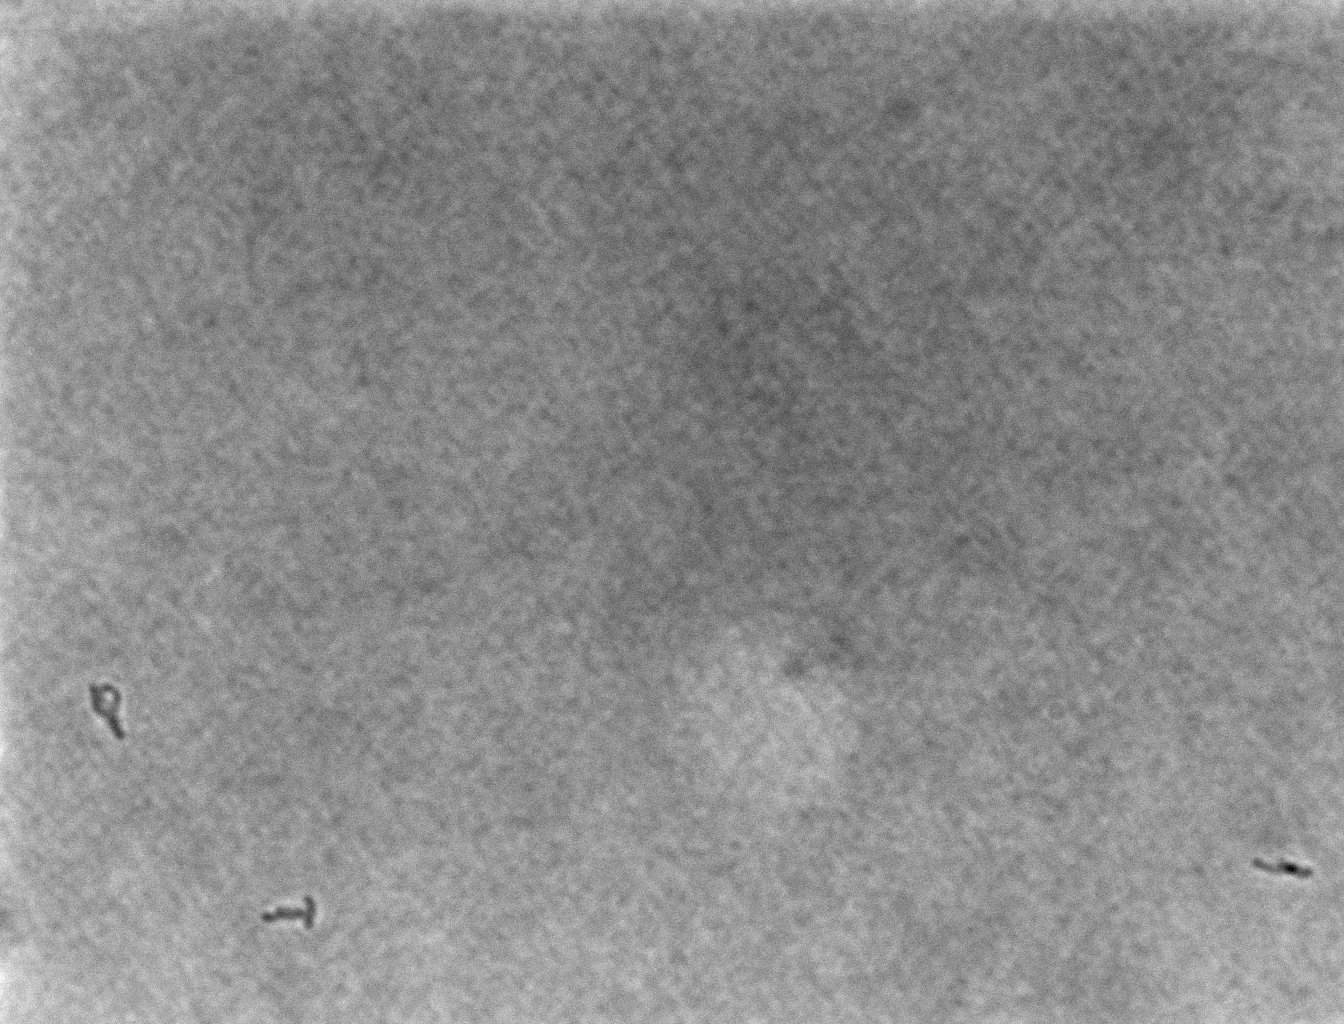
various_fewshot